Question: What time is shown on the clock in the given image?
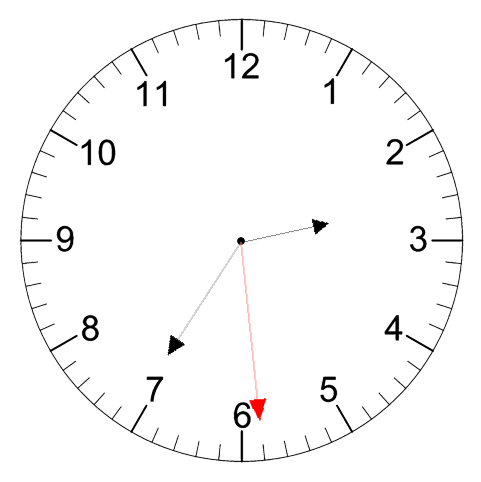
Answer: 02:35:29